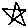
Label: star